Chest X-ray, AP view. Patient: 48 years old, sex M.
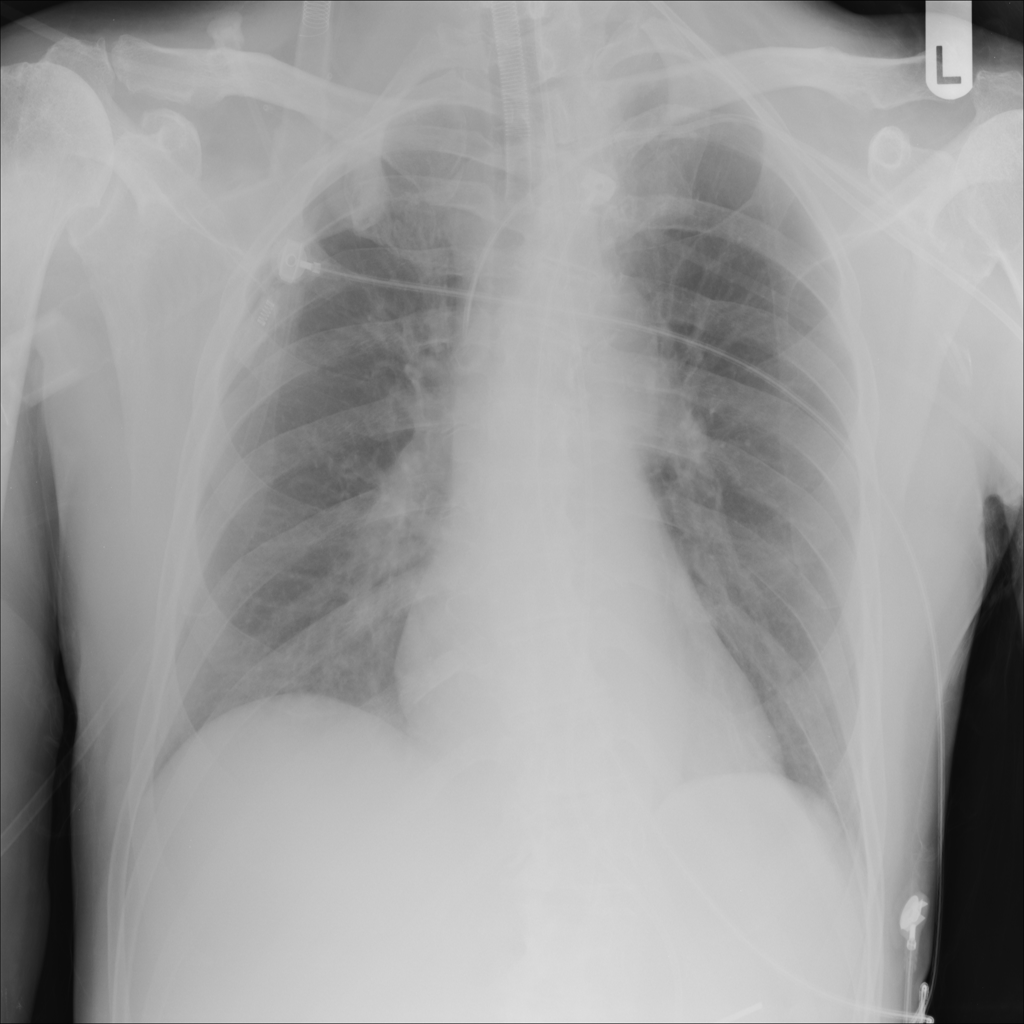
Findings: No Finding